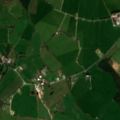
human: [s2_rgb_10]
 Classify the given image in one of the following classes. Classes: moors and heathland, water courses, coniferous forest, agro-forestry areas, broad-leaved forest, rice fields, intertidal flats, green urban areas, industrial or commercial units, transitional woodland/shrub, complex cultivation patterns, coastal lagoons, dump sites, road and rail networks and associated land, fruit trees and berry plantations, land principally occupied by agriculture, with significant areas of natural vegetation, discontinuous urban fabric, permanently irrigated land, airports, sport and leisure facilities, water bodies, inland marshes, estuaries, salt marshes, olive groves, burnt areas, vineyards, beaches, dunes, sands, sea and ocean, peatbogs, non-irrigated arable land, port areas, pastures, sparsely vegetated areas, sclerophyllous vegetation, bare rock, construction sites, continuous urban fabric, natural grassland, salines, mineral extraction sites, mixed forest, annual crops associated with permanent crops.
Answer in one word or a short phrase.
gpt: pastures, land principally occupied by agriculture, with significant areas of natural vegetation, coniferous forest, mixed forest